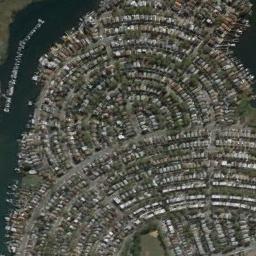
Label: residential